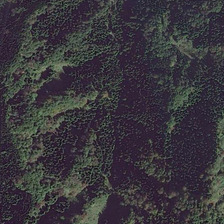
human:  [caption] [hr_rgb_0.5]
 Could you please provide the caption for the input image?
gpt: the forest here is not only dense but also corrugated .

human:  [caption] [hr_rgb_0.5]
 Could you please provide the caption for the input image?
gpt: many green trees are in a forest .

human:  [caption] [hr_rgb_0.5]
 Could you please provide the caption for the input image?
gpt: the forest here is not only dense but also corrugated .

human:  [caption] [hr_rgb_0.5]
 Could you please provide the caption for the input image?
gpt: many green trees are in a forest .

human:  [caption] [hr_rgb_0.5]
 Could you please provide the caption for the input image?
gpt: many green trees are in a forest .